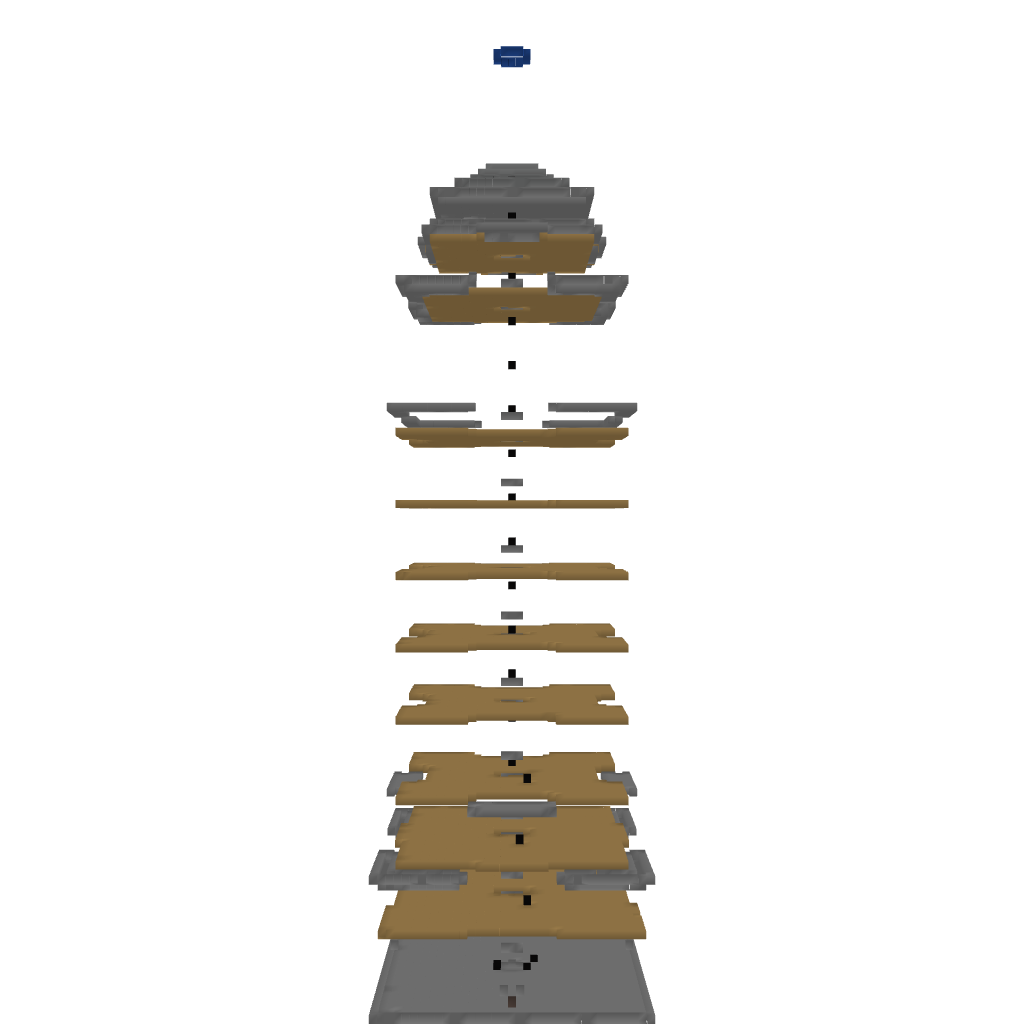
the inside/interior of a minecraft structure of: Empire State Building